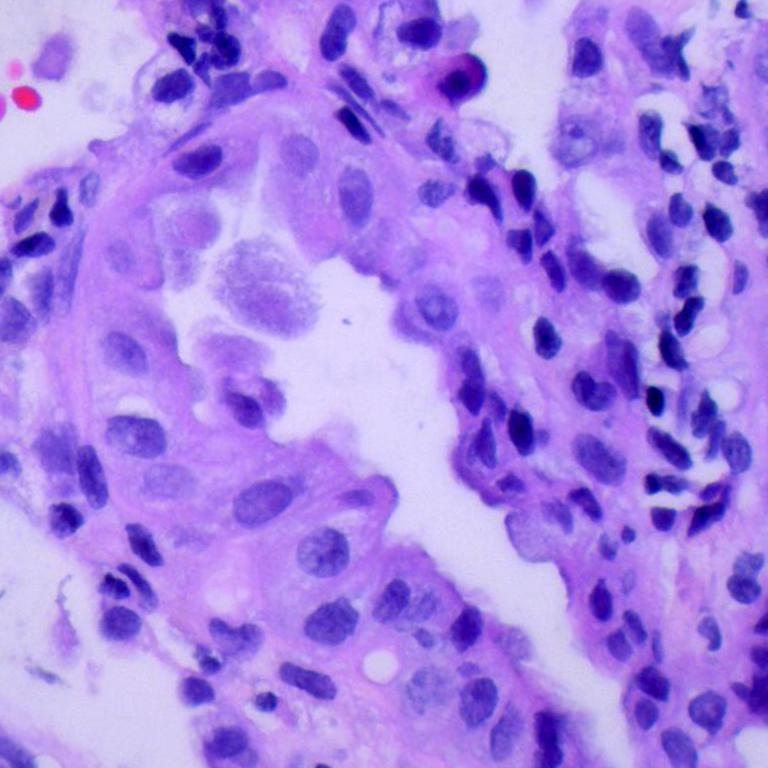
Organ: lung
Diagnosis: adenocarcinomas